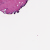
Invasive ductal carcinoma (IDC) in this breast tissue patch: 0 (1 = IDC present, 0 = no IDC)